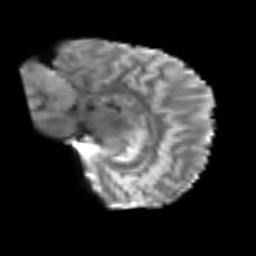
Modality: T2w
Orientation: sagittal
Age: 31
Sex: female
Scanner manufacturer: siemens
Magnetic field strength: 3 T
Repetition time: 6.1 s
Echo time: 0.101 s